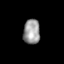
Tissue: skin
Cell type: Epithelial cells
Senescence score: 0.2724
Nuclear area (px): 411
Mean DAPI intensity: 153.917